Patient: sex M, age 85
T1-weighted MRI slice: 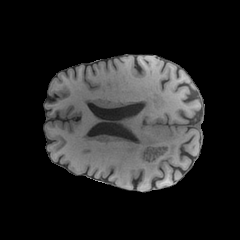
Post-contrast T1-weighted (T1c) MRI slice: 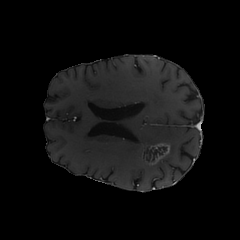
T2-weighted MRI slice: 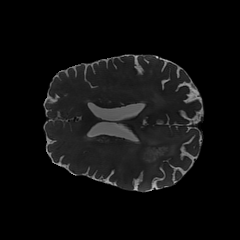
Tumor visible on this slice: yes
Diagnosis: Glioblastoma, IDH-wildtype
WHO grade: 4